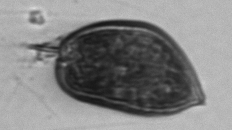
Label: Prorocentrum_micans